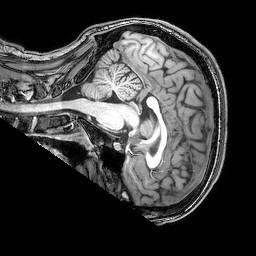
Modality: T1w
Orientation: sagittal
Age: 25
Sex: male